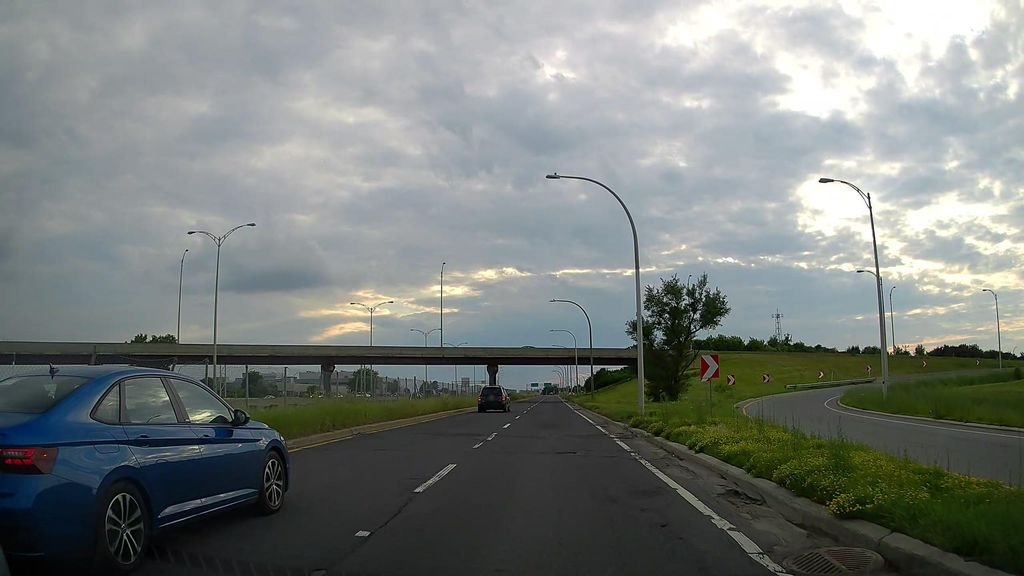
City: montreal